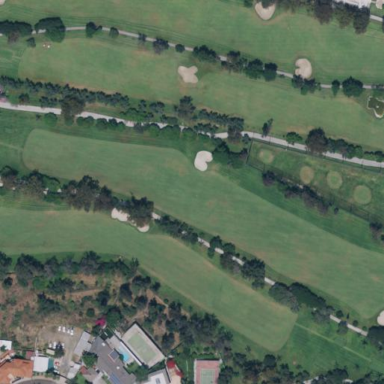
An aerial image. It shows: Driving range for golf on grass.